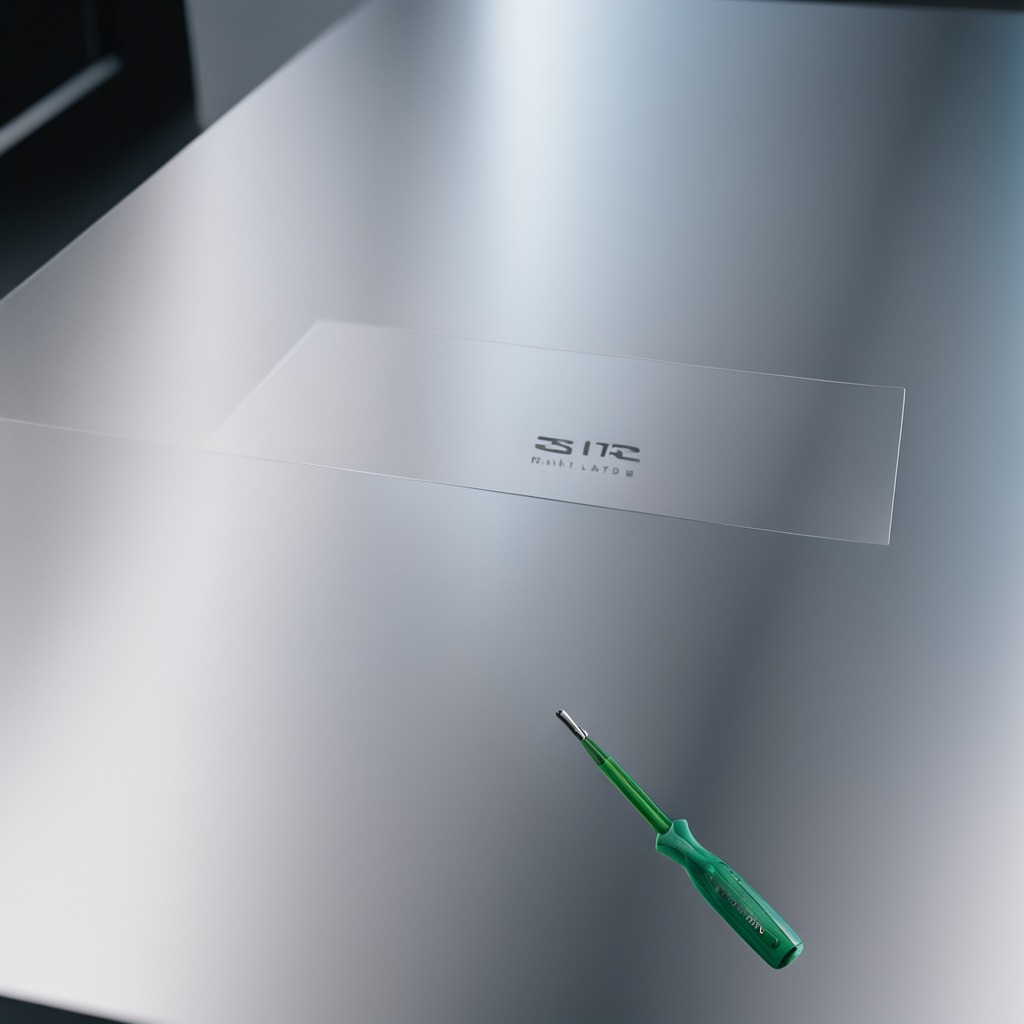
A screwdriver is lying on a stainless steel table in a high-end prototyping lab.